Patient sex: M
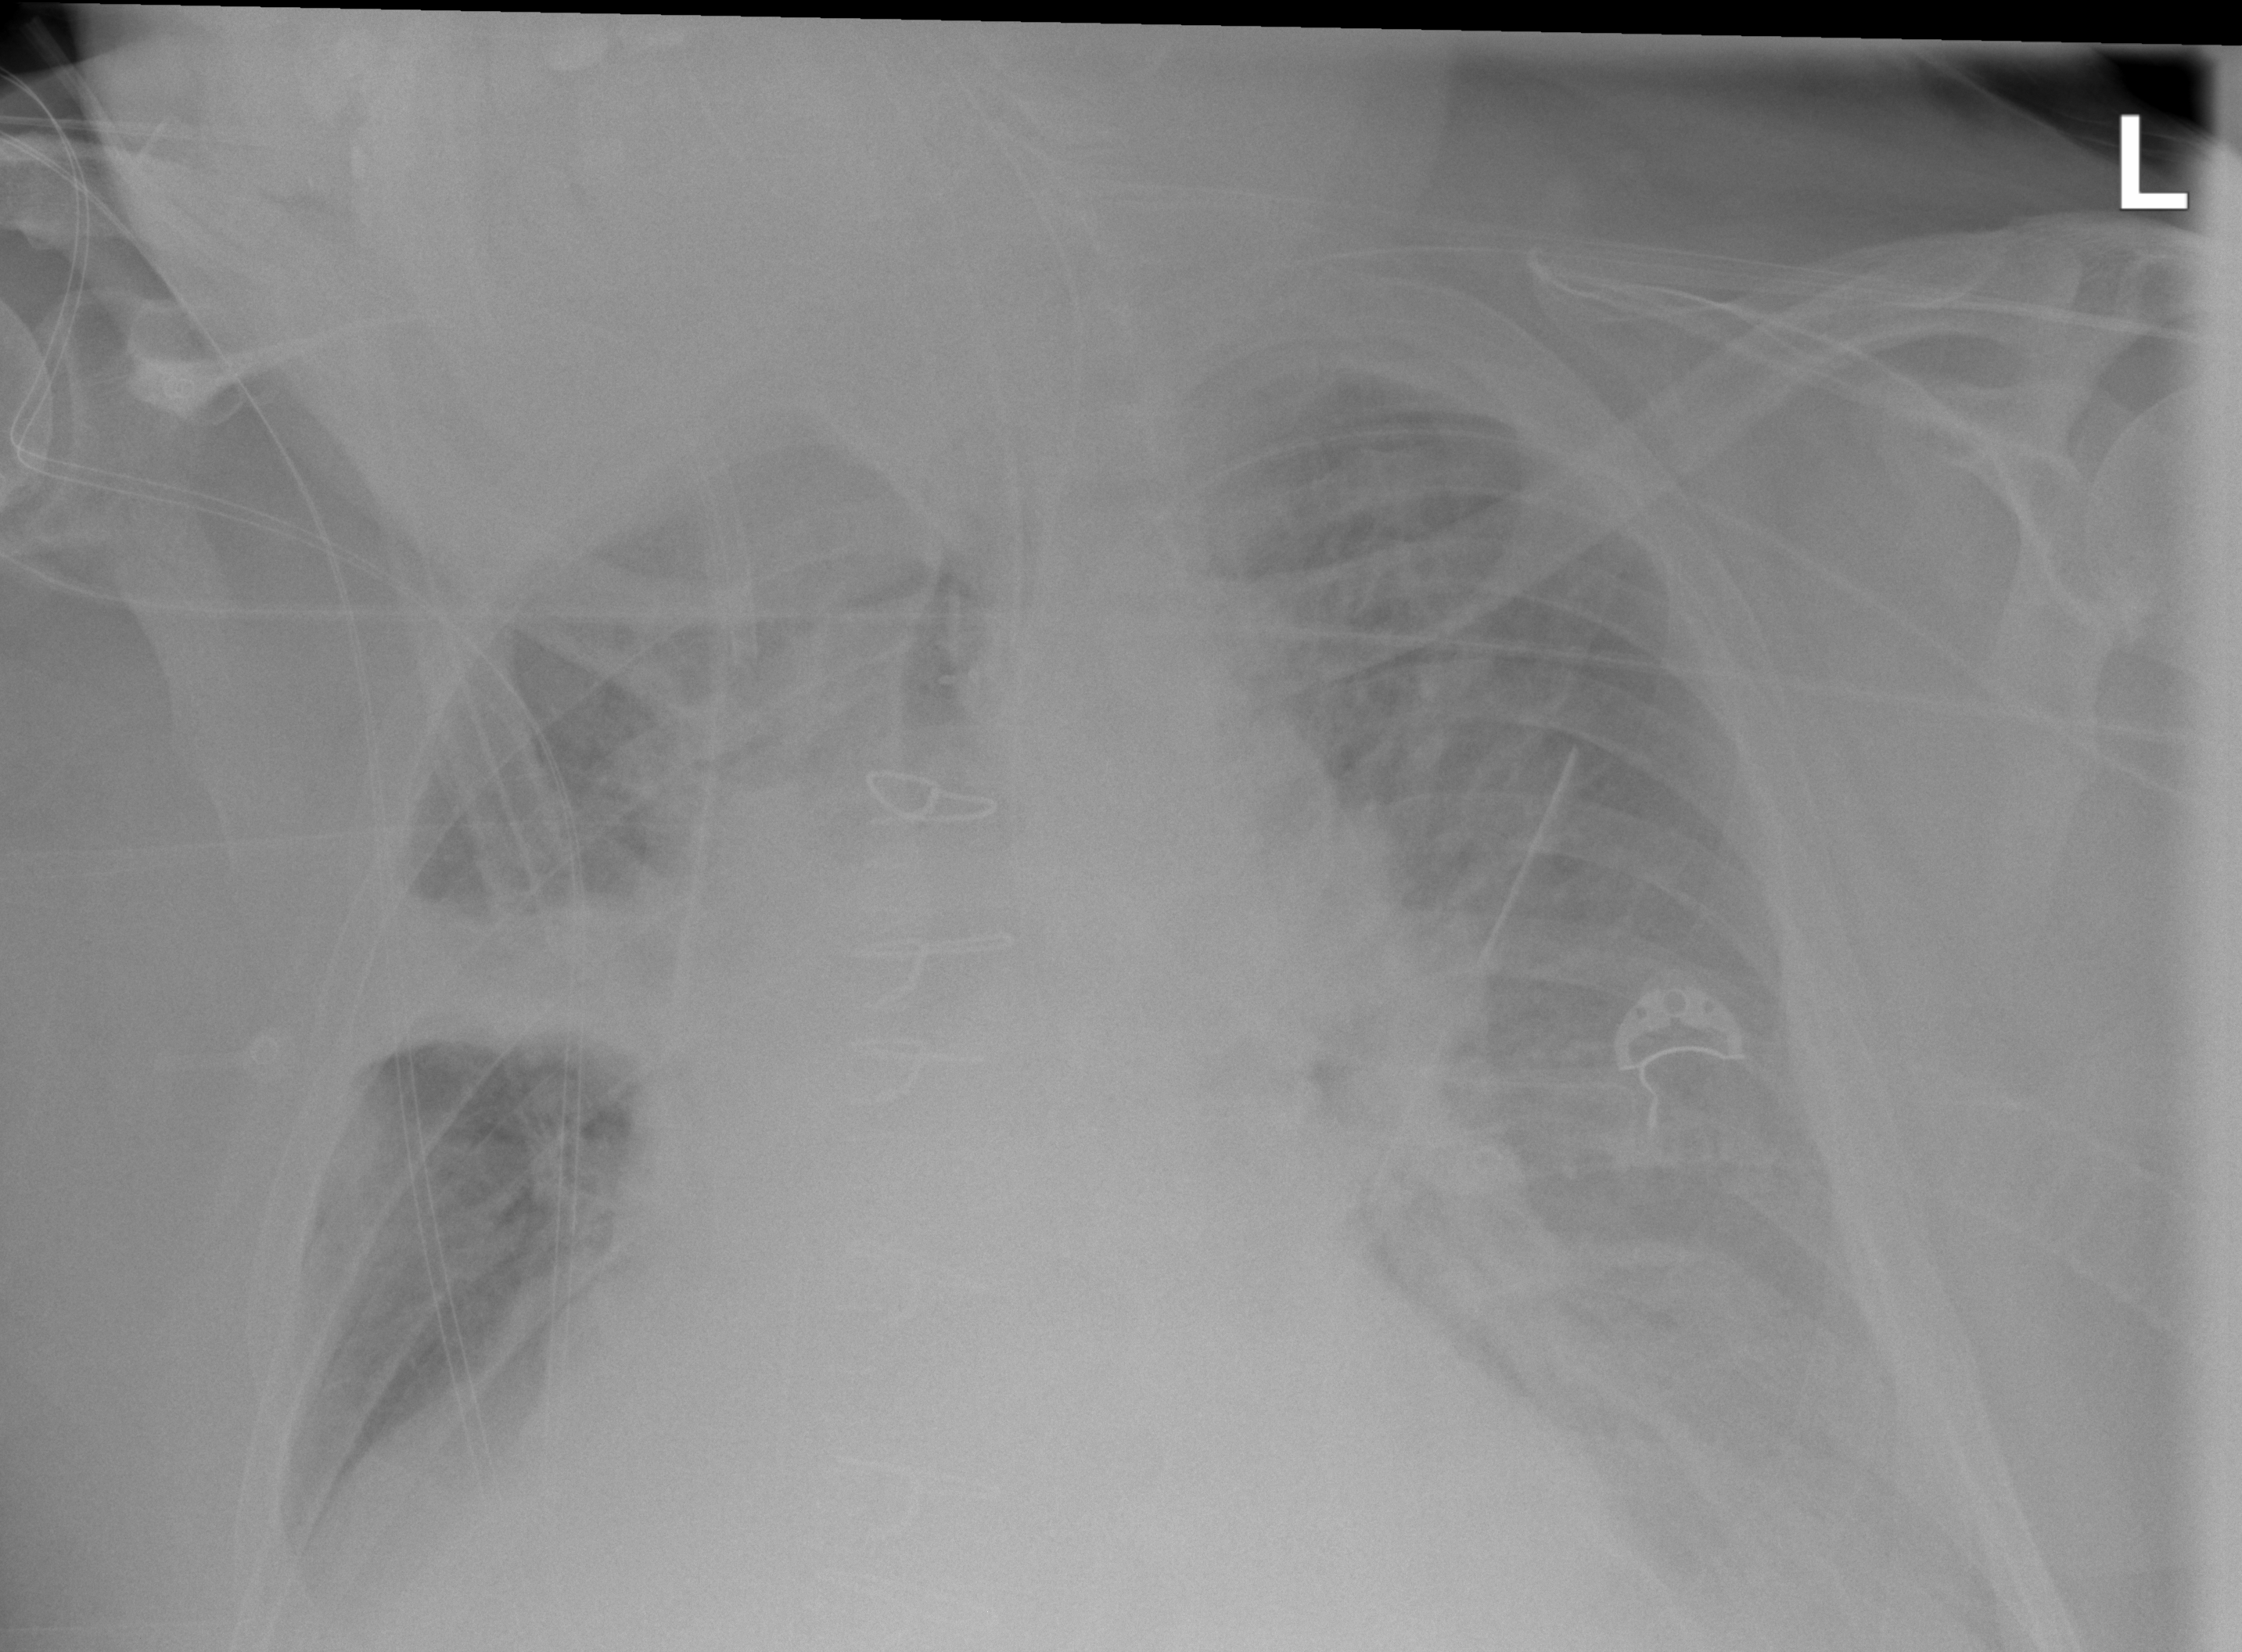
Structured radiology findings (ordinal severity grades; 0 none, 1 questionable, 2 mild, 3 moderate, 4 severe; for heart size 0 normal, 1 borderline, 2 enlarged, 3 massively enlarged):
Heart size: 2
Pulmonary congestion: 2
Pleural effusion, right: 2
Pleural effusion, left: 2
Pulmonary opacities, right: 2
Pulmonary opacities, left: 0
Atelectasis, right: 2
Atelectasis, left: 2